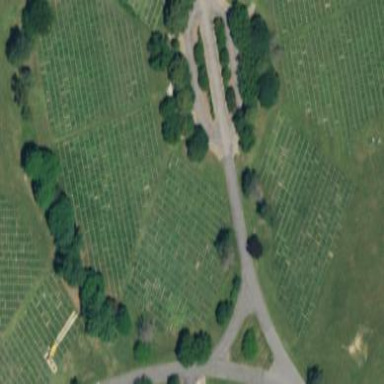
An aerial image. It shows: Section in the cemetery.